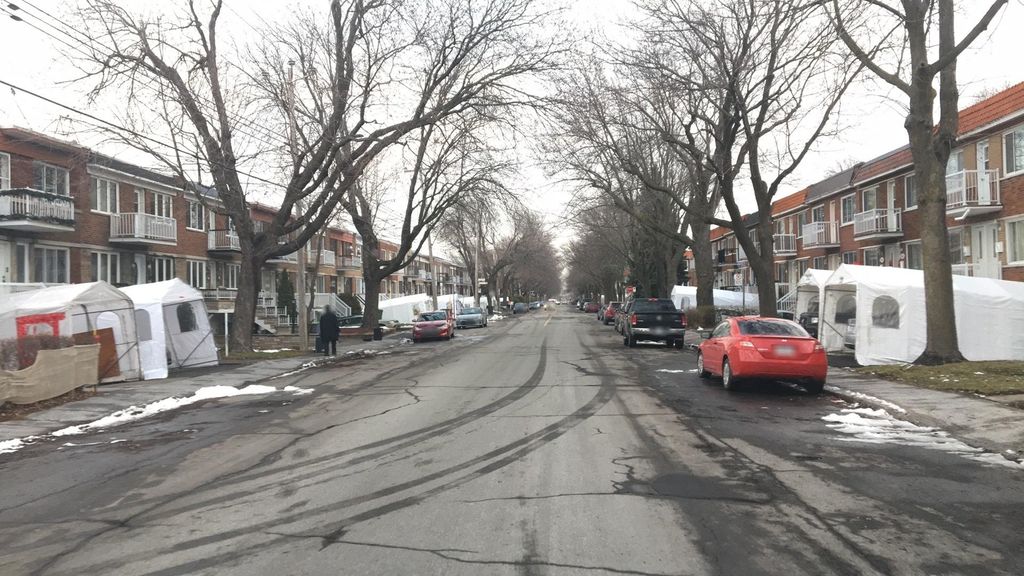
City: montreal